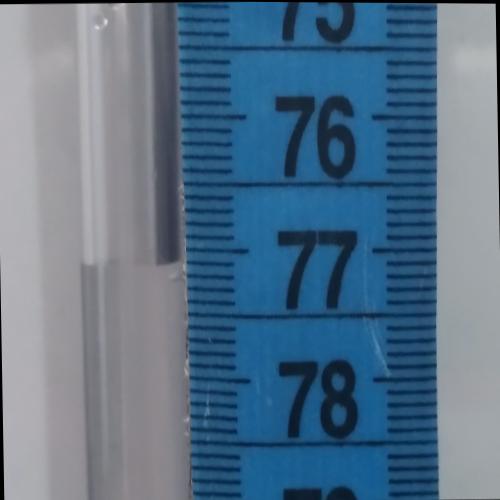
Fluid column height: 77.1 cm